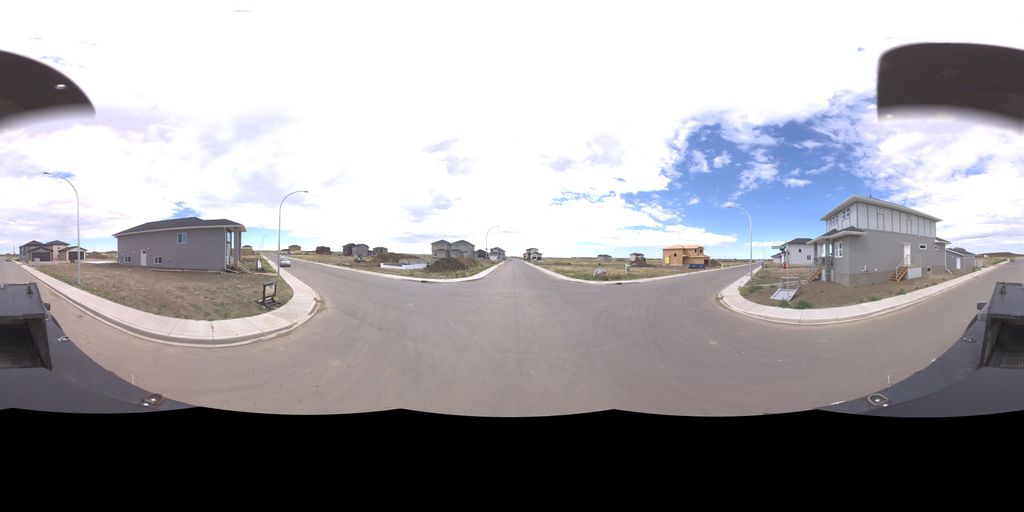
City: saskatoon